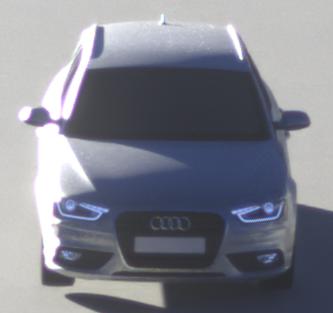
Make: Audi
Model: A4 Avant 1.8 TFSI
Detailed model: A4 (B8) Avant
Model produced from: 2012/02
Model produced until: 2015/04
Doors: 5
Color: white
Road condition: dry road
Daytime: sunrise or sunset
Contrast: high contrast